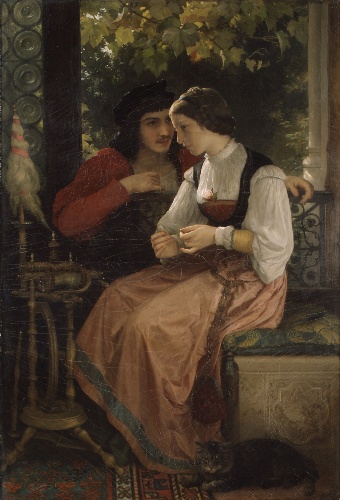
Title: The Proposal
Artist: William Bouguereau
Artist bio: French, La Rochelle 1825–1905 La Rochelle
Date: 1872
Object type: Painting
Classification: Paintings
Medium: Oil on canvas
Dimensions: 64 3/8 x 44 in. (163.5 x 111.8 cm)
Department: European Paintings
Credit line: Gift of Mrs. Elliot L. Kamen, in memory of her father, Bernard R. Armour, 1960
Accession year: 1960
Repository: Metropolitan Museum of Art, New York, NY
Tags: Men|Women|Cats|Spinning Wheel